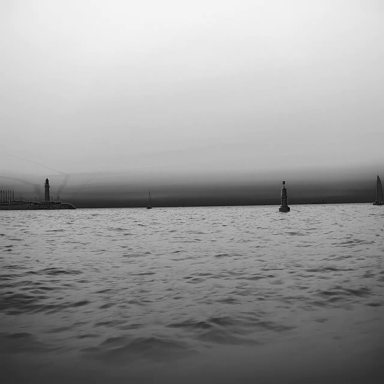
There are two sailboats in the infrared image.